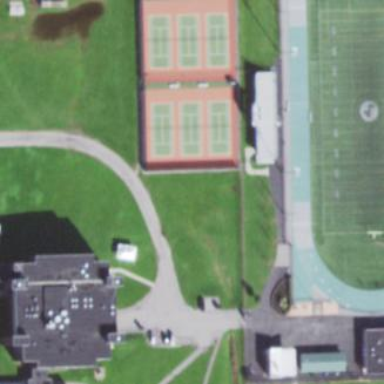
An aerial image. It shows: Tennis court on pitch.